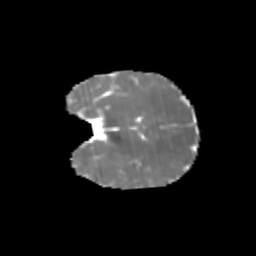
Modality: MD
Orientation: coronal
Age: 6
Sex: female
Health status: healthy